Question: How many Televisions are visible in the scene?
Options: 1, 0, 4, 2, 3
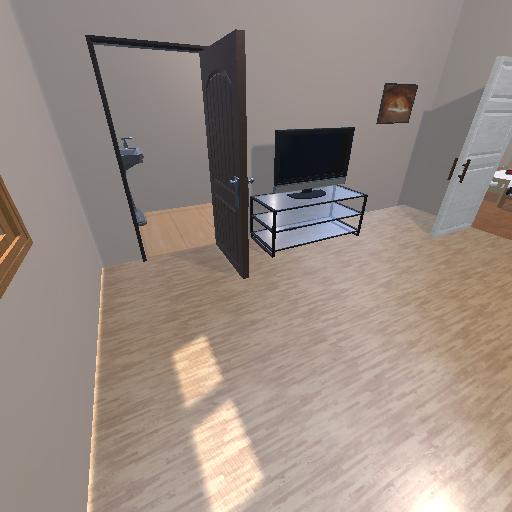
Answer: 1